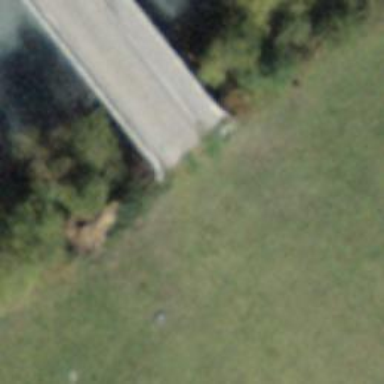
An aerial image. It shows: Asphalt track on bridge. The track is of grade1 quality and is designed for nordic skiing. It is groomed for classic and skating styles.